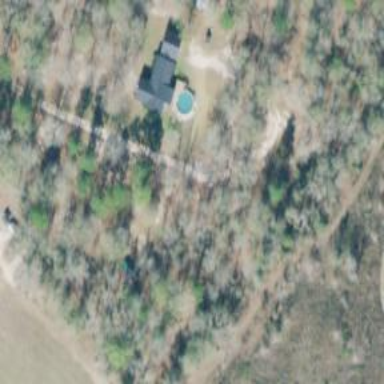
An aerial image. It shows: Driveway.